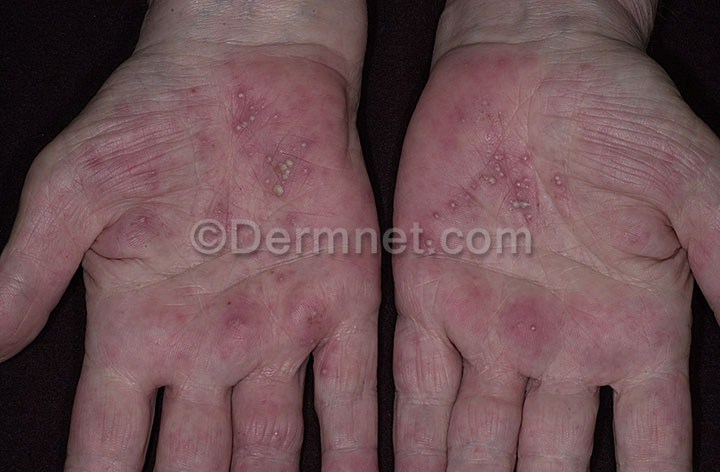
Disease: Eczema Photos